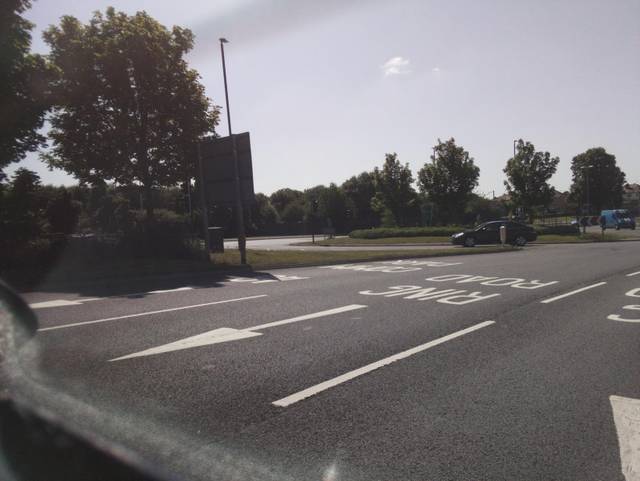
Region: United Kingdom
Coordinates: 52.9, -1.427